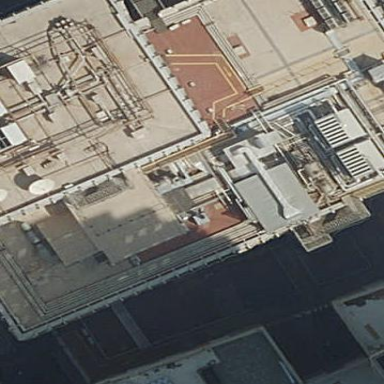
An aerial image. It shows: Part of building.